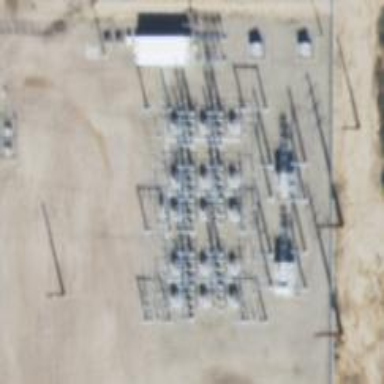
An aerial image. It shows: Switch for power supply.